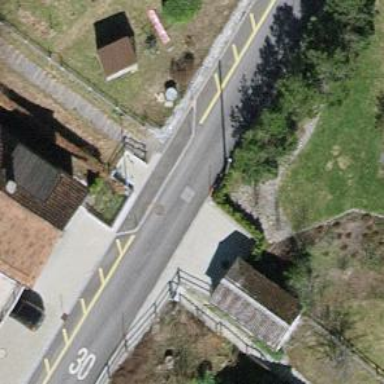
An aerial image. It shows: Residential road with traffic calming hump.